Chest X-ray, PA view. Patient: 73 years old, sex M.
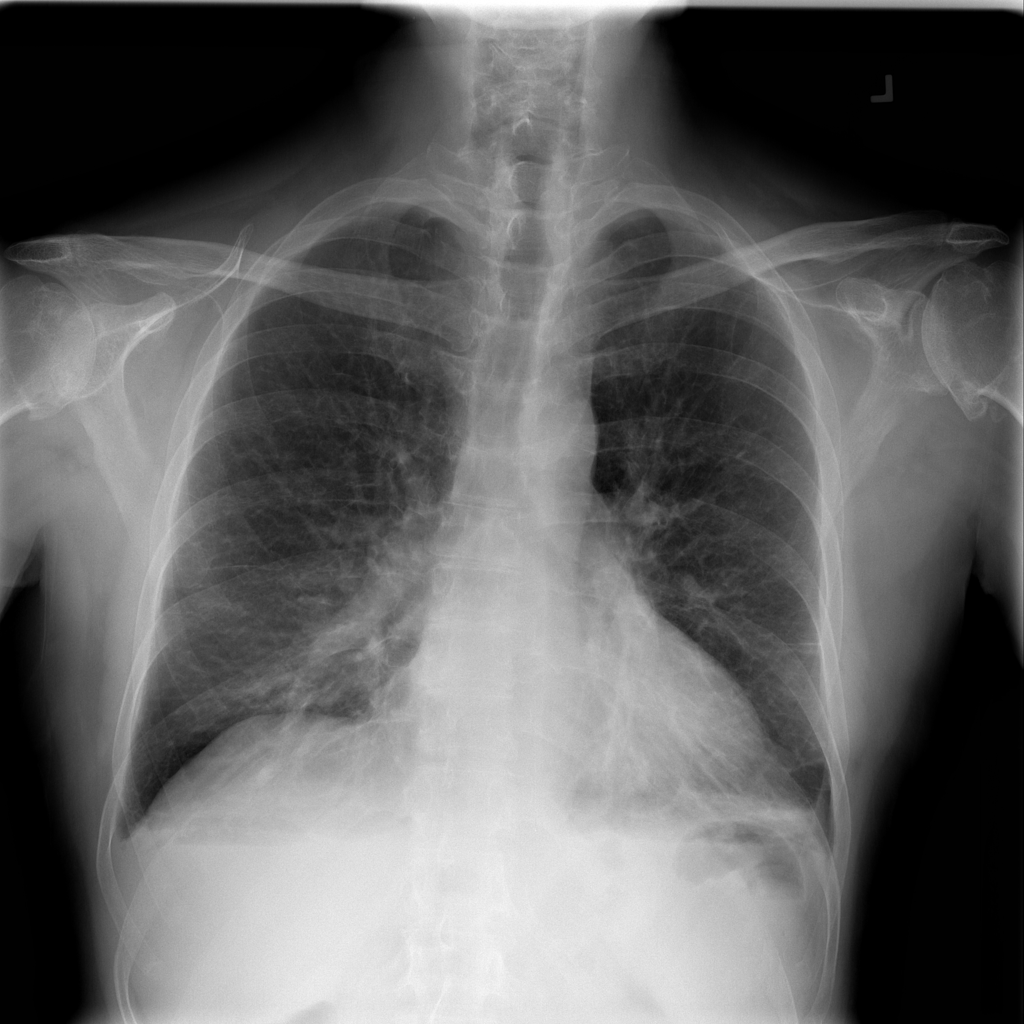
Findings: Infiltration